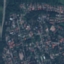
Label: Residential